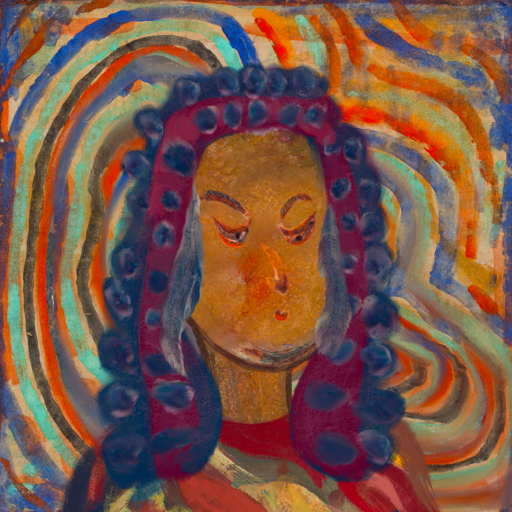
Background: Sisters, Head And Neck Side: Pipe, Face Side: Hypocrite, Bust: Mother_And_Son_Son, Hair Side: Hill_Girl, Head Accessory: Blank, Second Necklace: Blank, Necklace: Blank, Baby: Blank